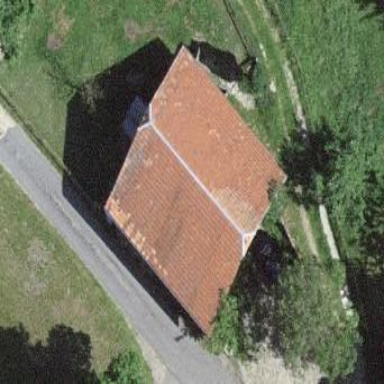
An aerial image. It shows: Rural barn.